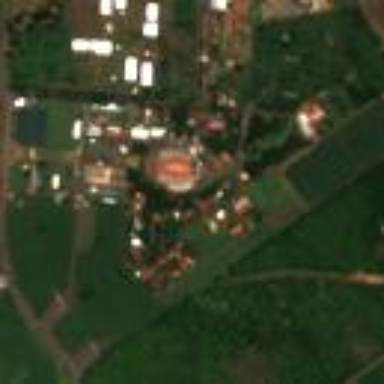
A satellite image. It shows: Theme park.